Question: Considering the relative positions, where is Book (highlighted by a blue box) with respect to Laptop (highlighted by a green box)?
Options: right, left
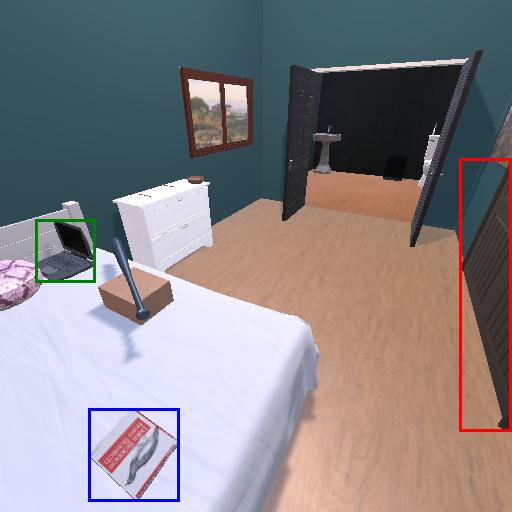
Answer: right